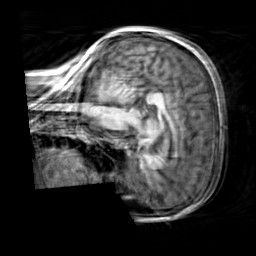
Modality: T1w
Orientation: sagittal
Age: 24
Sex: female
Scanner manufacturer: siemens
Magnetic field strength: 3 T
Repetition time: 2.3 s
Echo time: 0.00303 s